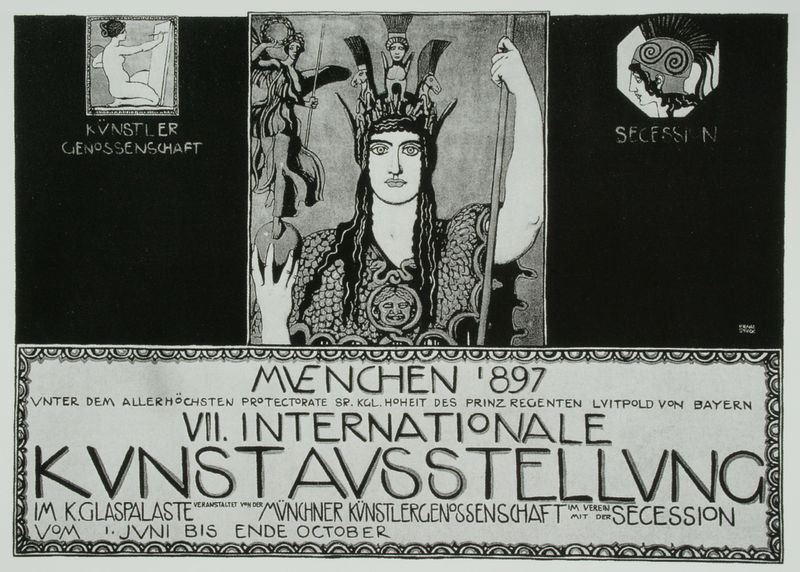
Titel: Plakat zur VII Internationalen Kunstausstellung der "Münchner Sezession"
Künstler: Franz von Stuck
Standort: (Seriendruck)
Schlagwörter: hand, held, mann, nackt, weiß, frauen, frau, frisur, grau, haar, mund, nase, schmuck, schwarz, zeichnung, blick, ornament, arm, augen, kragen, rahmen, bild, hals, porträt, auge, figur, haare, augenbrauen, frontal, kontrast, krone, pferde, reiter, schuppen, skulptur, apfel, klar, schrift, papier, stab, werbung, rand, lanze, tafel, jugendstil, weiblich, starr, deutsch, augenbraue, panzer, antike, buch, medaillon, bayern, münchen, druck, lithographie, druckgrafik, künstler, buchstaben, soldat, waffe, beschriftung, plakat, kugel, helm, kranz, kunst, lorbeerkranz, göttin, rüstung, sieg, rom, ankündigung, ausstellung, kunstausstellung, poster, römer, ende, antik, wiener, amazone, griechisch, krieger, medusa, medusenhaupt, hellebarde, oktober, speer, museum, medaille, wien, kriegerisch, kopfschmuck, glaspalast, prinzregent, kräftig, athene, minerva, heroisch, jugendstiel, wachen, blauer reiter, sezession, artdeco, typografie, secession, nike, victoria, zepter, römisch, athena, haarsträhnen, kriegerin, austellung, genossenschaft, germania, künstlergenossenschaft, ägypten, latein, von, gliederung, information, bavaria, pallas, künstlergruppe, siegesgöttin, reichsapfel, brandenburger tor, müchen, juni, augenbruen, erhofen, gorgonenhaupt, kämpferisch, luitpold, münchener sezession, münchner sezession, schwar6z, 1987, 897, kunstplakat